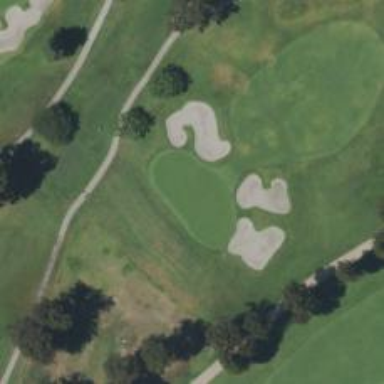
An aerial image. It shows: View of golf hole.